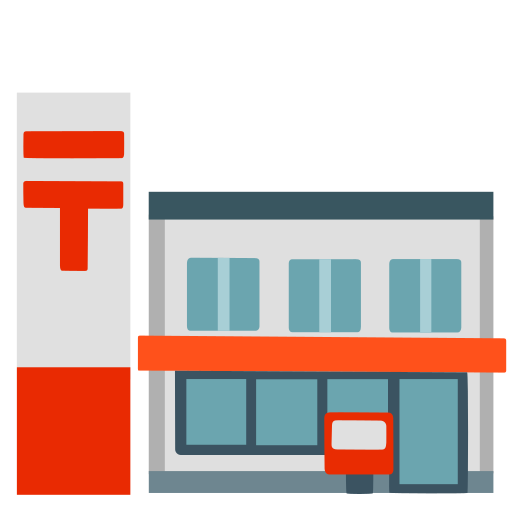
Emoji: 🏣